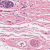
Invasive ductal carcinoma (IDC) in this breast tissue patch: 0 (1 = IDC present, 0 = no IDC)